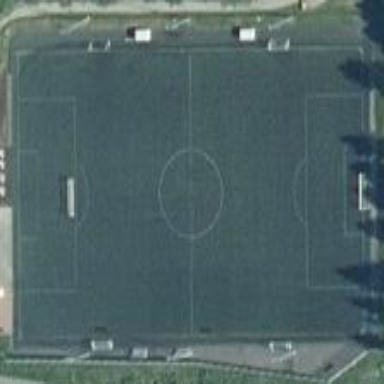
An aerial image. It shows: Artificial turf soccer pitch for leisure sports.